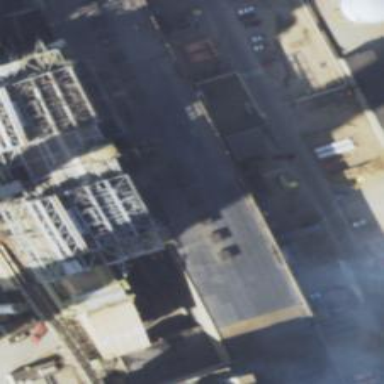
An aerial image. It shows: Generator powered by steam turbine.